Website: walmart
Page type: customer-info-address
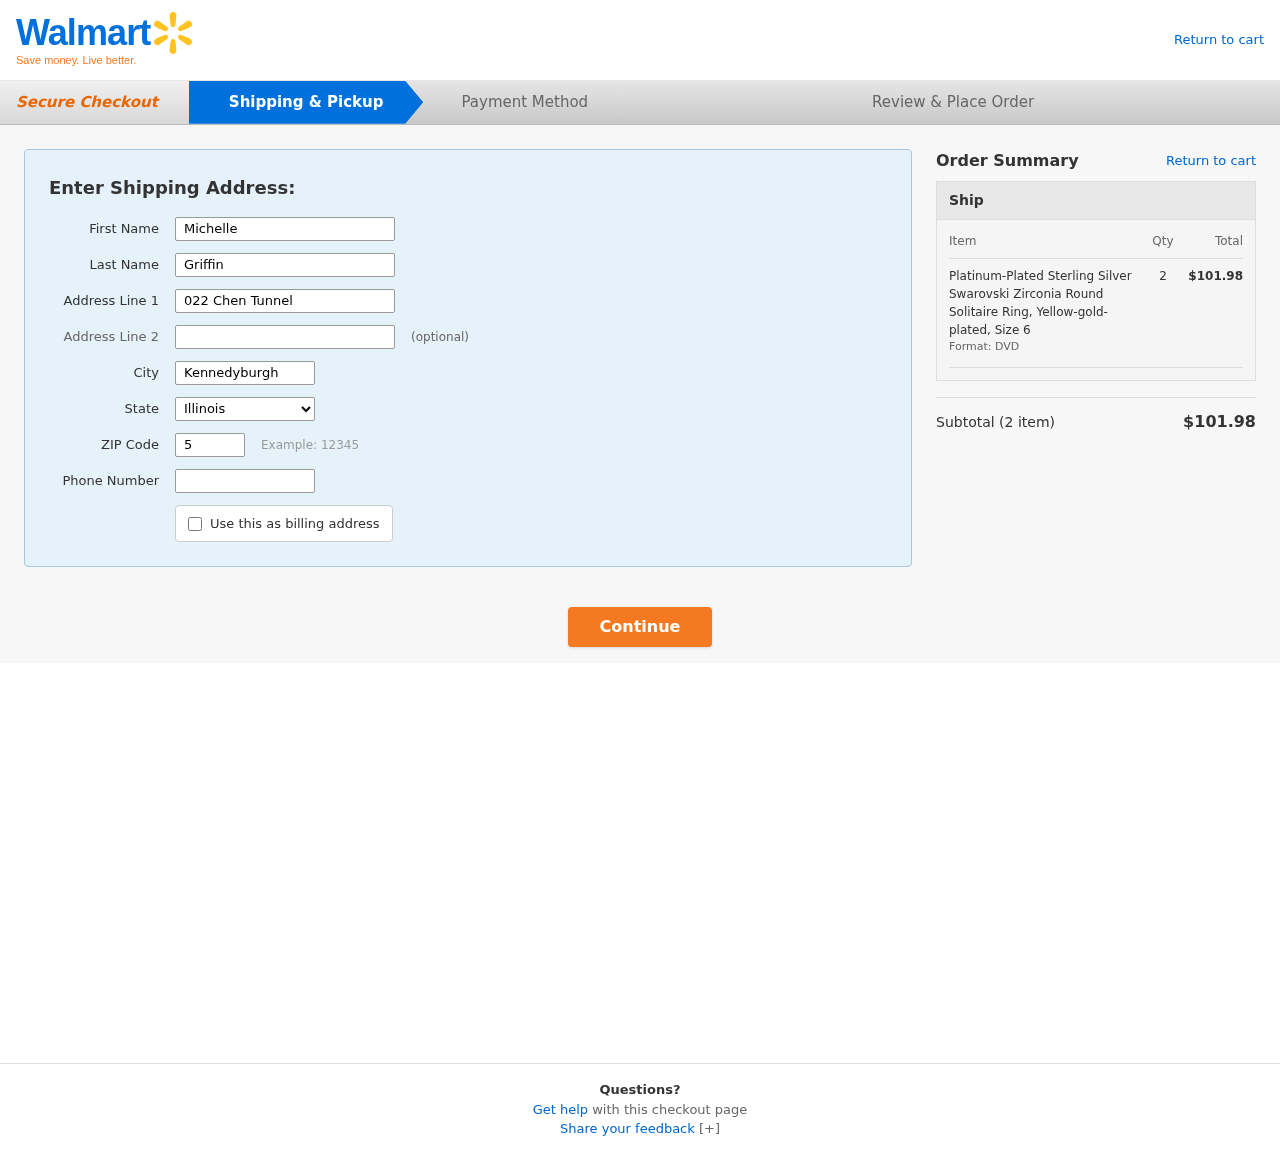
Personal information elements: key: PII_CITY
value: Kennedyburgh
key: PII_FIRSTNAME
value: Michelle
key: PII_LASTNAME
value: Griffin
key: PII_PHONE
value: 5668212737
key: PII_POSTCODE
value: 59097
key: PII_STATE
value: Illinois
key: PII_STREET
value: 022 Chen Tunnel
Product elements: key: PRODUCT1_NAME
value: Platinum-Plated Sterling Silver Swarovski Zirconia Round Solitaire Ring, Yellow-gold-plated, Size 6
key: PRODUCT1_QUANTITY
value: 2
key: PRODUCT1_LINE_TOTAL
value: $101.98
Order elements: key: ORDER_NUM_ITEMS
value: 2
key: ORDER_SUBTOTAL
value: $101.98